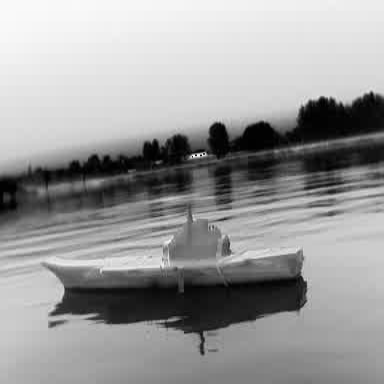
There is a warship in the infrared image.